Question: I'm looking at this database model and I'm confused about the "PF" in some of the tables. My understanding is that the PF is a "Primary/Foreign key" which could also be a composite key. I understand this situation for a many-to-many relationship, but what about situations such as the 'Menu_Courses' table? The primary key would obviously be an auto-incremented column of type int, but what about the 'menu_id' field? How would that be implemented in a database such as SQL Server?
The author also explains PF fields on this page: <URL>

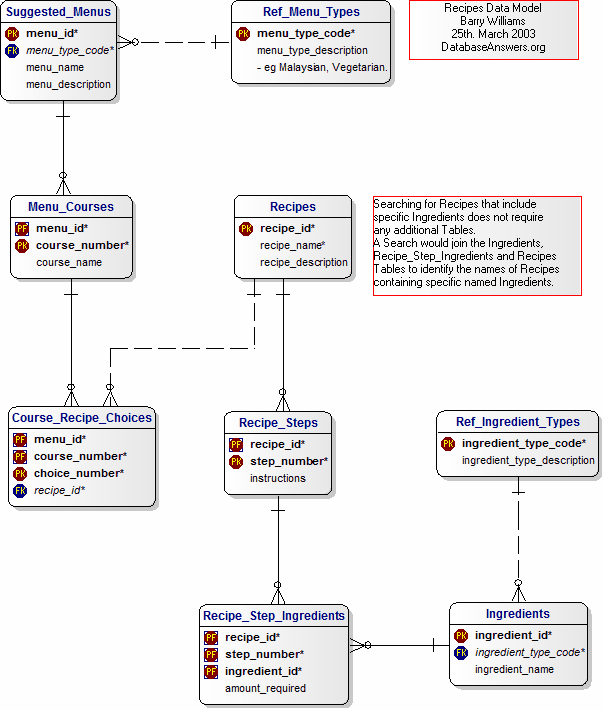
Answer: The way I understand it is that these fields are primary keys on the table they are defined on, and at the same time they are foreign keys to other tables.
'menu_courses' has the reference to 'suggested_menus' through 'menu_id' and combined with 'course_number' makes the primary key - that is each menu/course number combination is unique and uniquely identifies a row on the table.
You would normally implement this as a foreign key field on the 'suggested_menus' table.